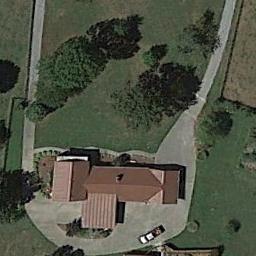
Label: residential